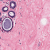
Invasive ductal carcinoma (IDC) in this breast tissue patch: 0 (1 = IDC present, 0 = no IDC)